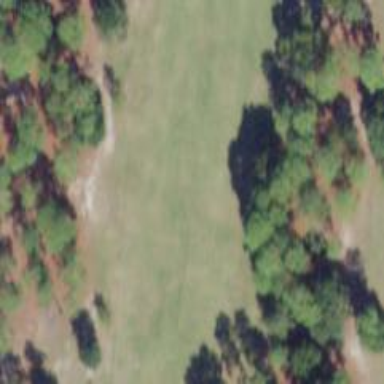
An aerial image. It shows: View of golf hole.